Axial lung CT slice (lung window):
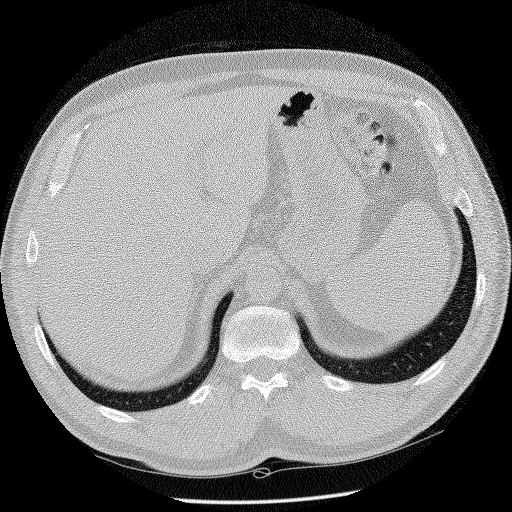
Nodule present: no